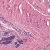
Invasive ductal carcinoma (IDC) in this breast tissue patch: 0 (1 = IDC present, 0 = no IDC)